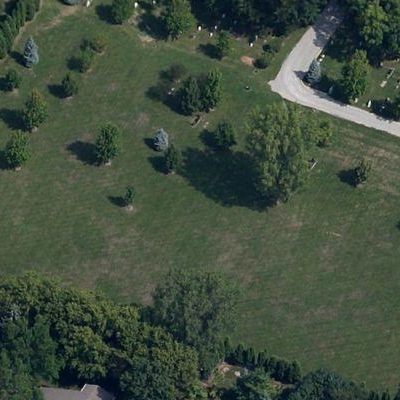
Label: aGrass